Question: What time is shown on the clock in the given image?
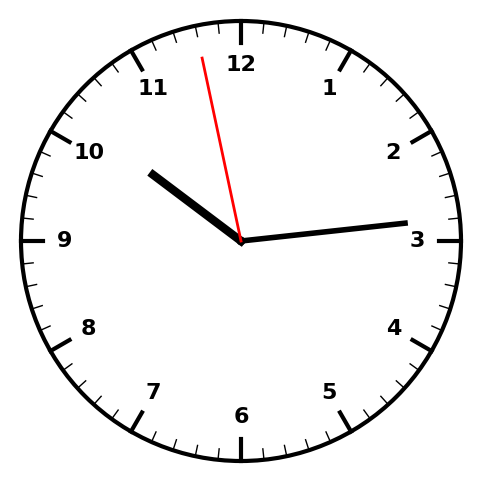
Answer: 10:13:58